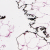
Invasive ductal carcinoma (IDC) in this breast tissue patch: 0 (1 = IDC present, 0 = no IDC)